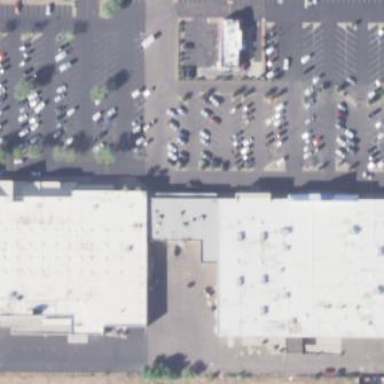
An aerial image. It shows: Retail building housing supermarket.